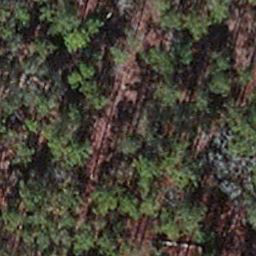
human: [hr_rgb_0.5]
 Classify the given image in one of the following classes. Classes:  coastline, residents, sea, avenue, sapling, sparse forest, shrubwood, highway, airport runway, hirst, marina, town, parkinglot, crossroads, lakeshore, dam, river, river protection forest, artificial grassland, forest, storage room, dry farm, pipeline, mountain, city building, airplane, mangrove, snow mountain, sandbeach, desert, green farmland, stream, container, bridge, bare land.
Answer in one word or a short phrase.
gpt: sapling